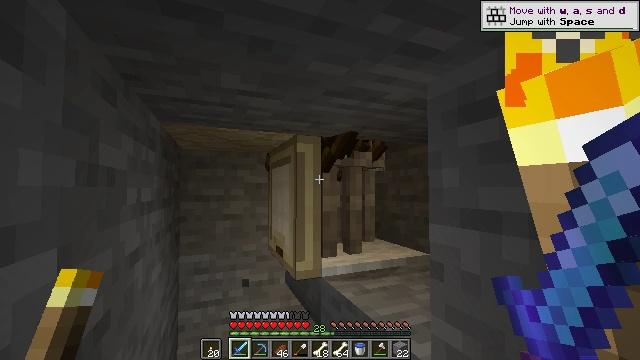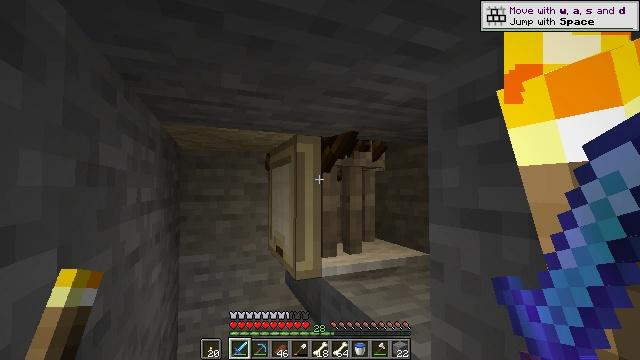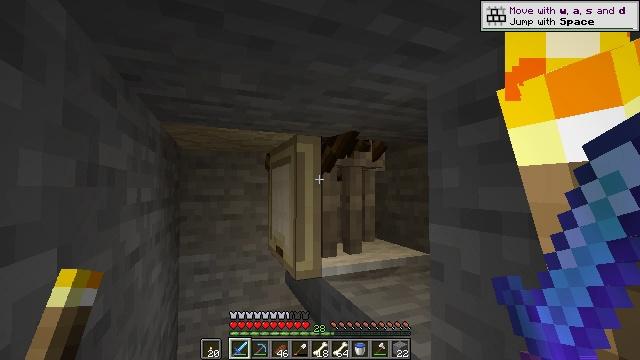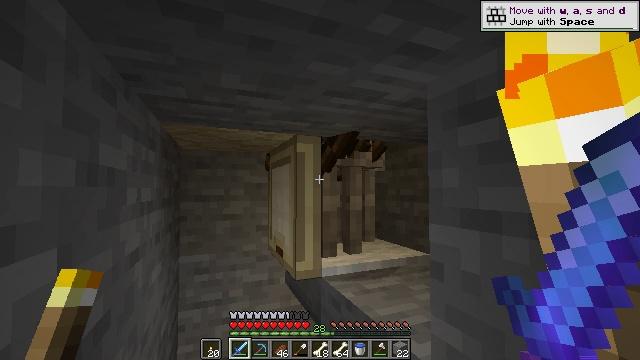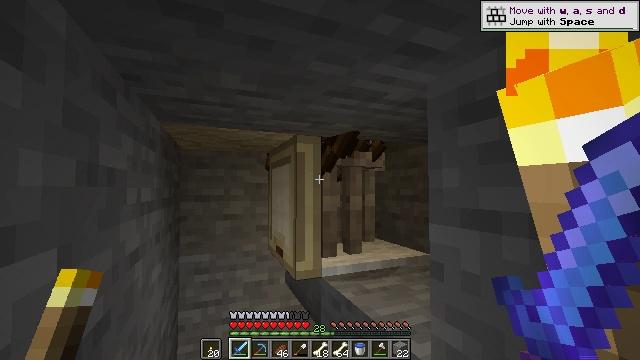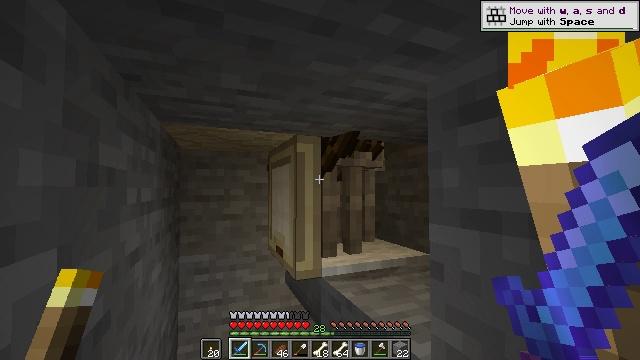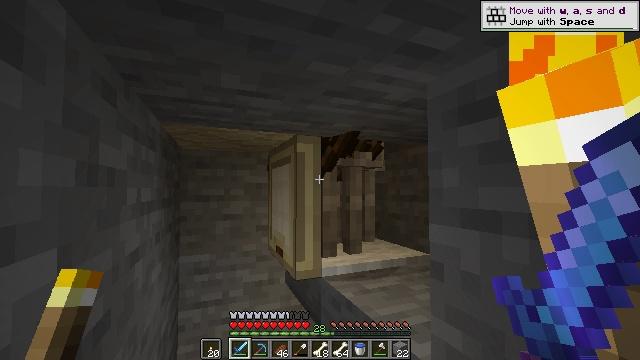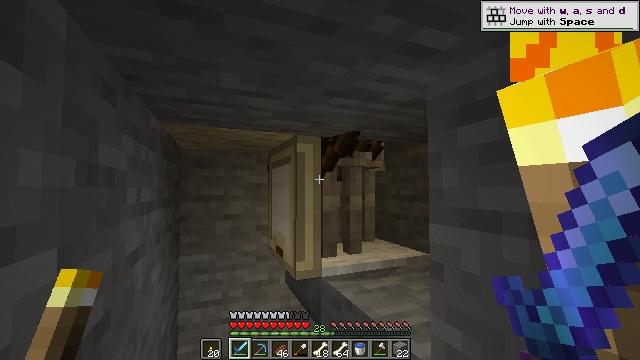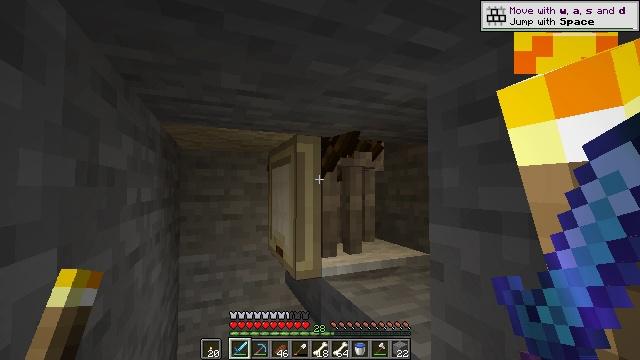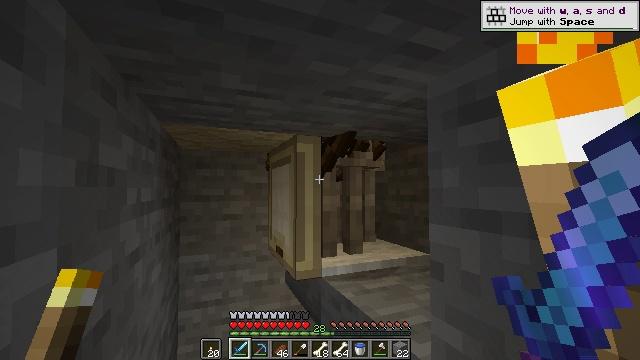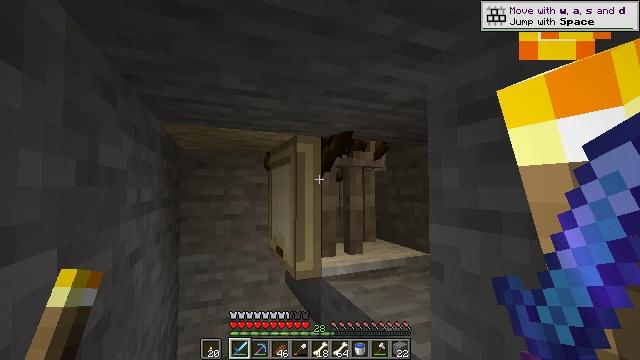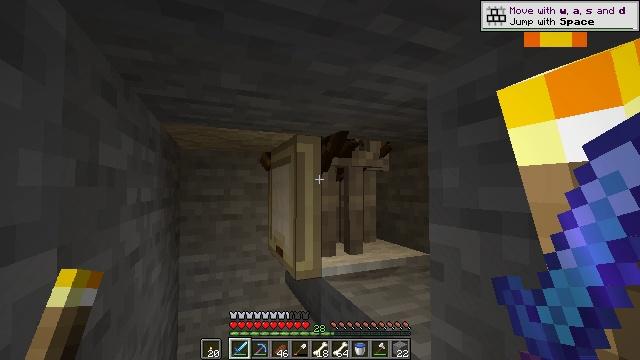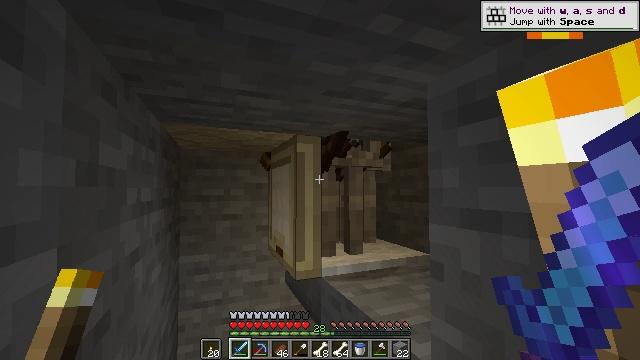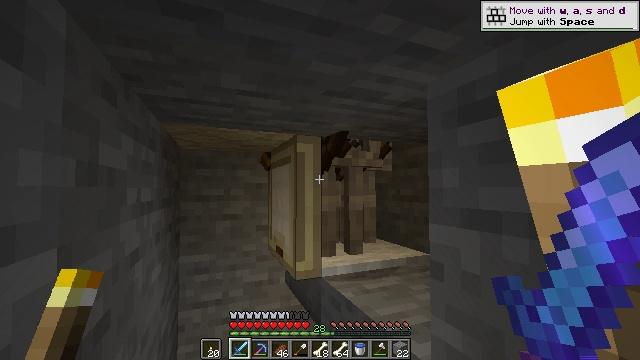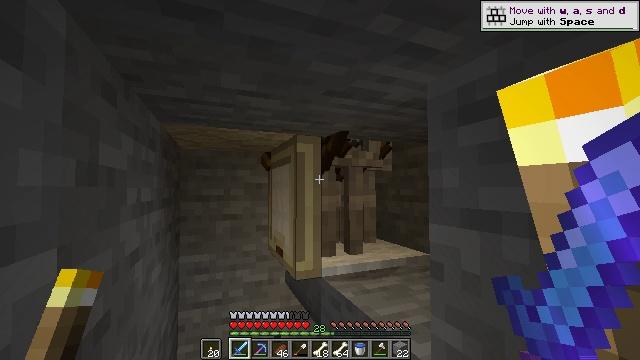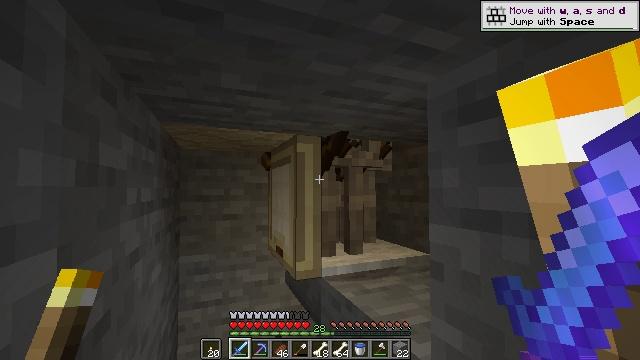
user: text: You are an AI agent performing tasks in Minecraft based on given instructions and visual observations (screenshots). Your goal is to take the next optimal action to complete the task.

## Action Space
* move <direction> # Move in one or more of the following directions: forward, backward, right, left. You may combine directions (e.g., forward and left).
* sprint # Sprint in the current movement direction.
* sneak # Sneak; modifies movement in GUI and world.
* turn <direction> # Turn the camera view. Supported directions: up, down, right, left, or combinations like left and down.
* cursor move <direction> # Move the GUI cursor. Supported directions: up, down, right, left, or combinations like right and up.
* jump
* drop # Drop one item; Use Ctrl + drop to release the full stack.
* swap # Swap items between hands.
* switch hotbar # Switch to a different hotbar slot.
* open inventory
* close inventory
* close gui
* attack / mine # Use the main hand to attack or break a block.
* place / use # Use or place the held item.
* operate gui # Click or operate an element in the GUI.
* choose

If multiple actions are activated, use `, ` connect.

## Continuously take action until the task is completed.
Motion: motion action
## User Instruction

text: Hunt the skeleton.
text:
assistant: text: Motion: no_op
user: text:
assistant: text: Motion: no_op
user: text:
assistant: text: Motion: no_op
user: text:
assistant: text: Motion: no_op
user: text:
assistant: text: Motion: no_op
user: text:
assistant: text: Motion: no_op
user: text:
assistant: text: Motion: no_op
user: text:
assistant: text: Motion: no_op
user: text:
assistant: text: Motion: no_op
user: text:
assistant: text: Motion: no_op
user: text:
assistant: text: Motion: no_op
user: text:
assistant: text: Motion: no_op
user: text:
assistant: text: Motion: no_op
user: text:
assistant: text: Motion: no_op
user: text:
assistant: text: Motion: no_op
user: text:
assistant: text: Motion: no_op
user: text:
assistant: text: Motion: no_op
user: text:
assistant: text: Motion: no_op
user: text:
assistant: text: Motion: no_op
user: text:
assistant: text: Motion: no_op
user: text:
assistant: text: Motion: no_op
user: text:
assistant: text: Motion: no_op
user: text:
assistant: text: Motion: no_op
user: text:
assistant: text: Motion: no_op
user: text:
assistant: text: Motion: no_op
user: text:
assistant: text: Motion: no_op
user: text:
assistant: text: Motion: no_op
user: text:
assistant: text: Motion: no_op
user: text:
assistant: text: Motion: no_op
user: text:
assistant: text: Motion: no_op